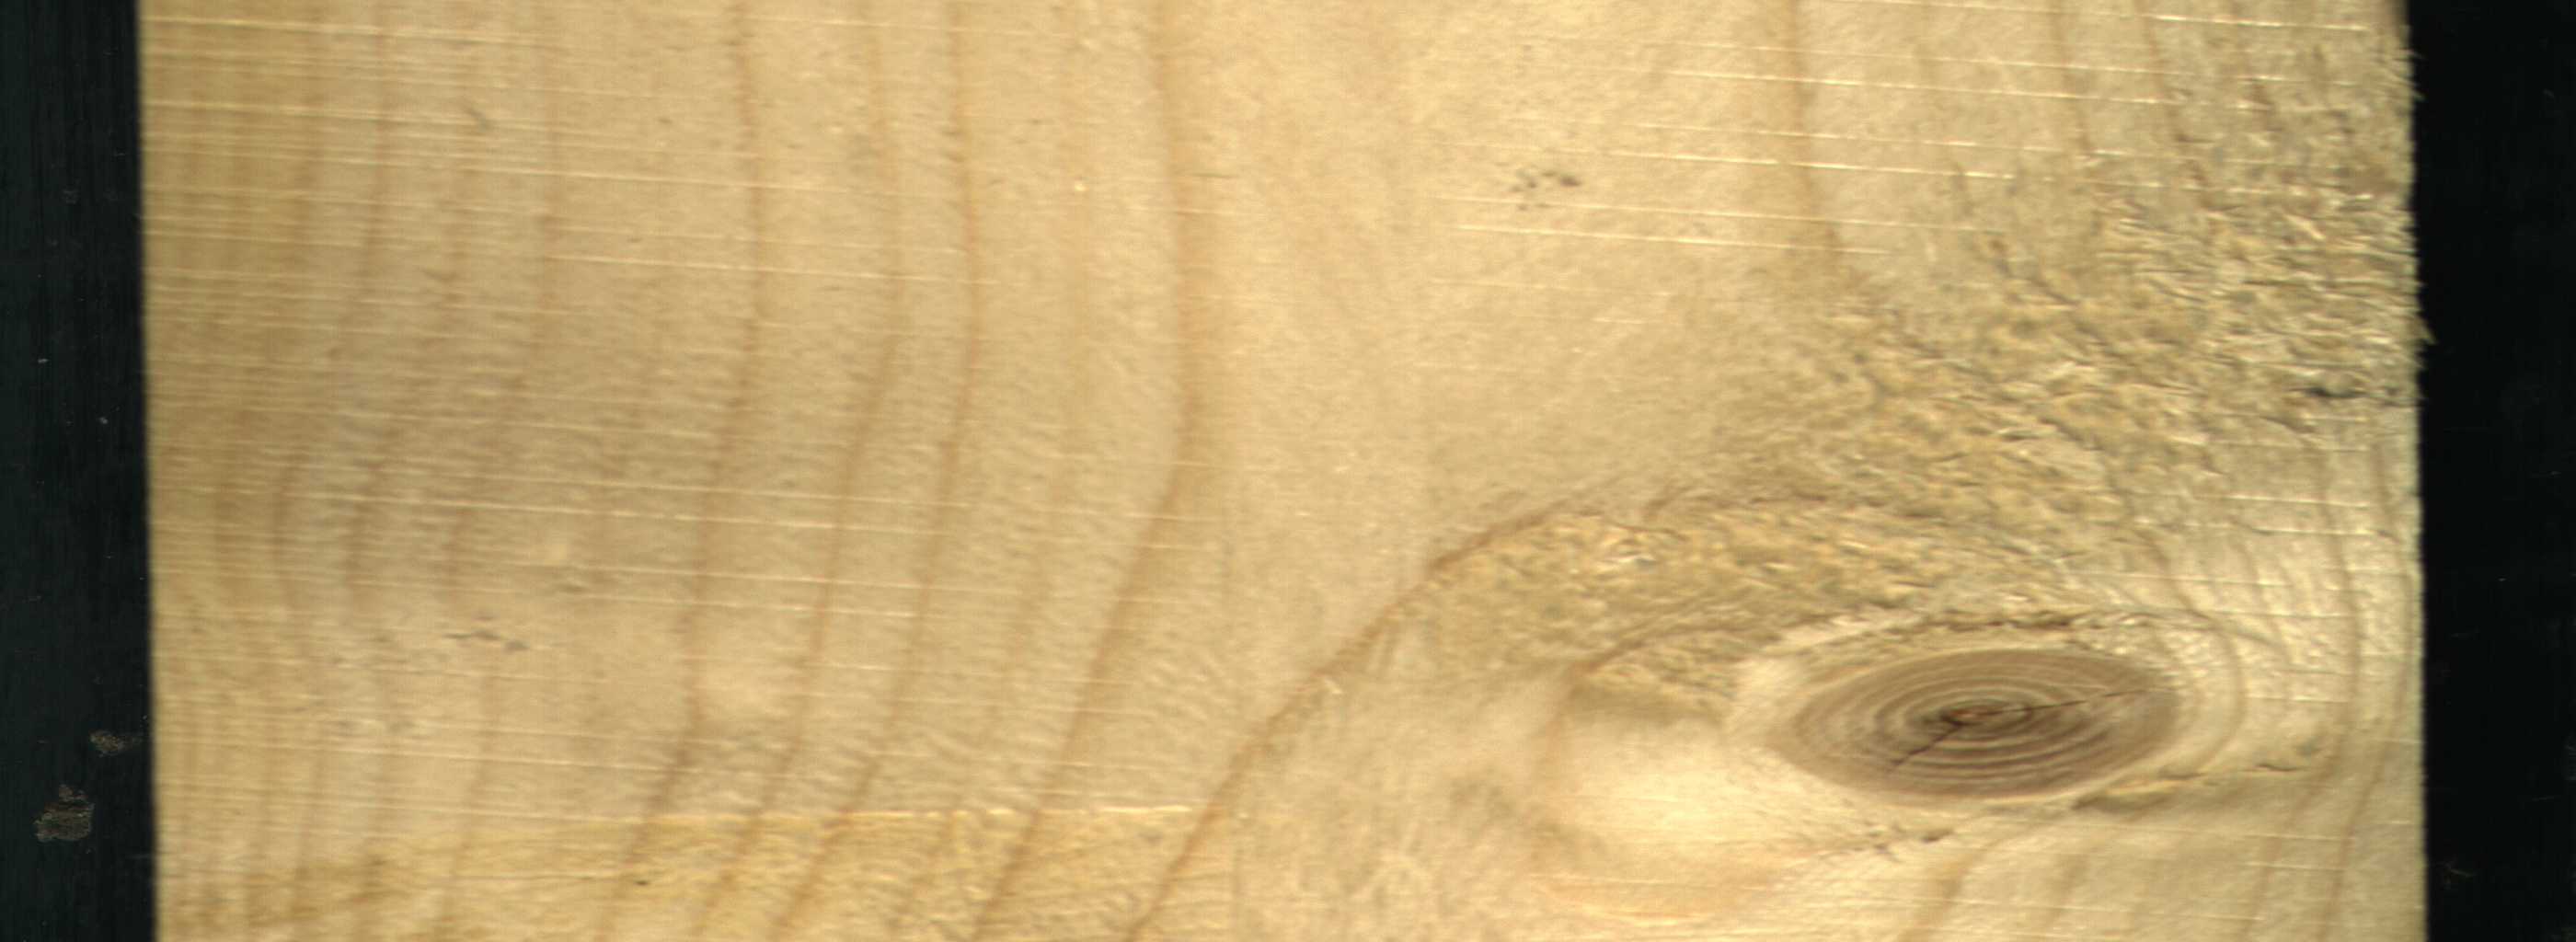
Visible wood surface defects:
Live_Knot